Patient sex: F
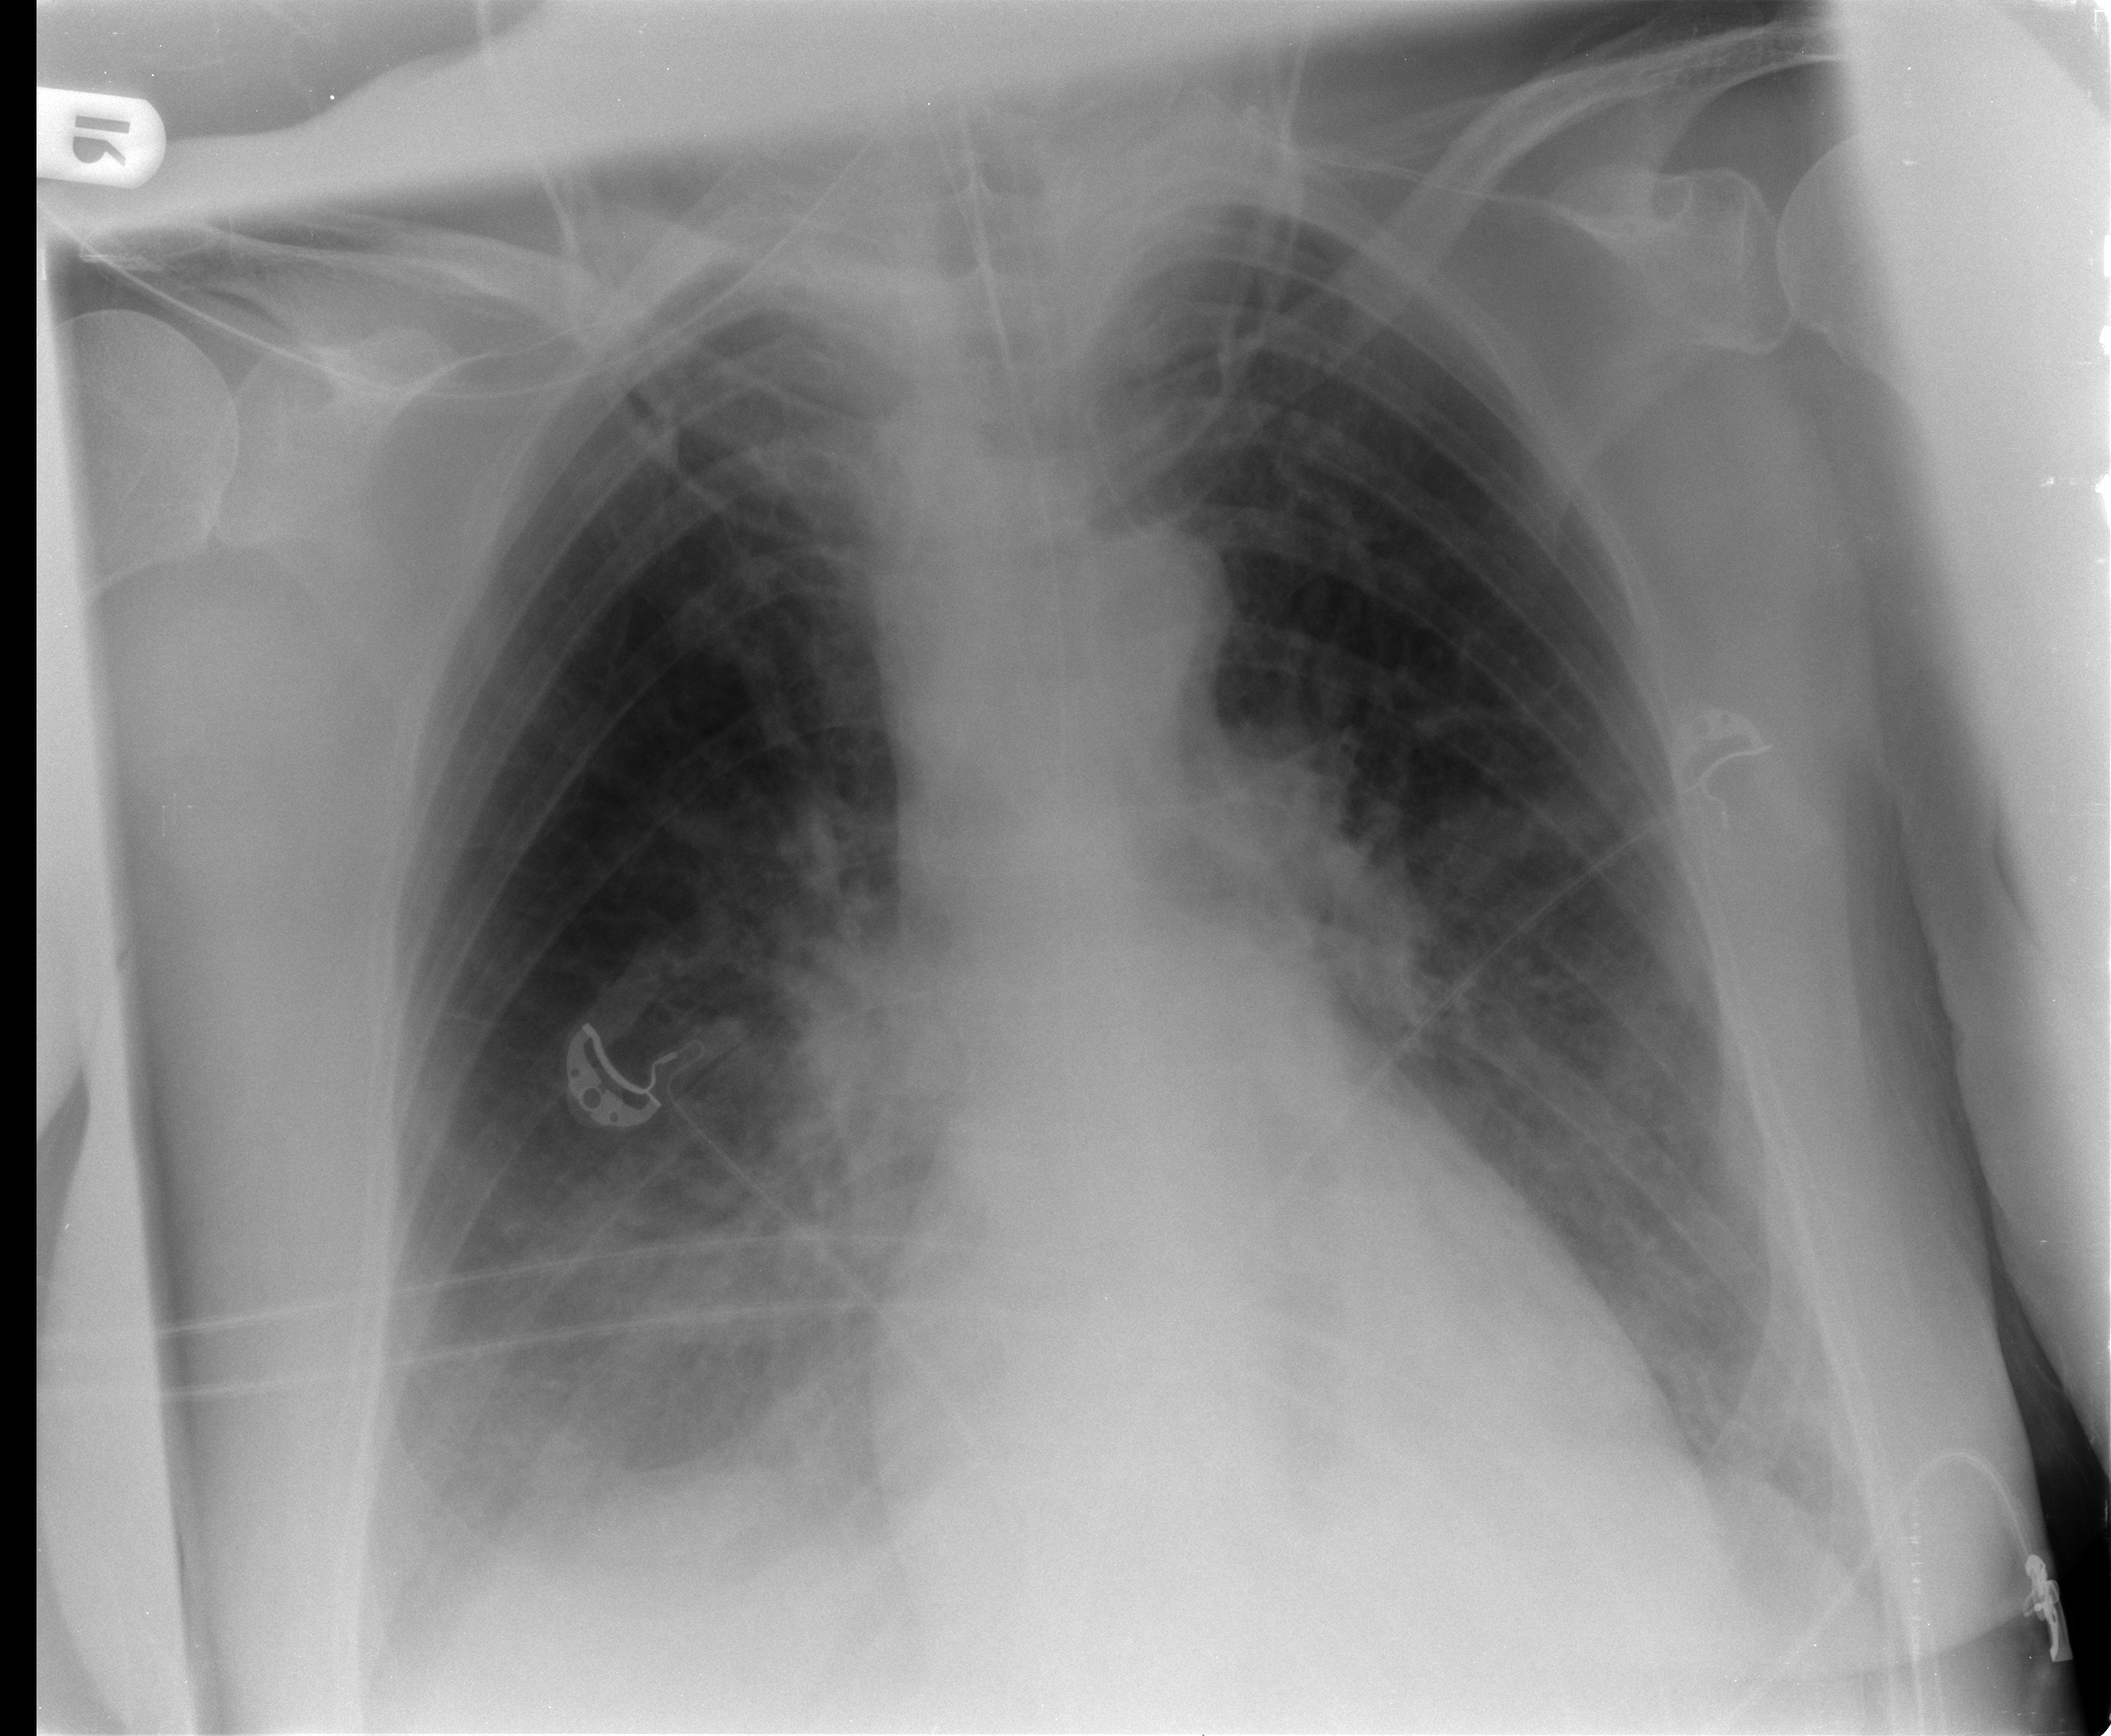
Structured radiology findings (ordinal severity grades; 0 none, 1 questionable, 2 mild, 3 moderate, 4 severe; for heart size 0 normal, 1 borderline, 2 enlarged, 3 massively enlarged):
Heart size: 1
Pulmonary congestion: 1
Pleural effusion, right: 3
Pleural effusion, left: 3
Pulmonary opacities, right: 3
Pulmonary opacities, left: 0
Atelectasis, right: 2
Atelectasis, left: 1